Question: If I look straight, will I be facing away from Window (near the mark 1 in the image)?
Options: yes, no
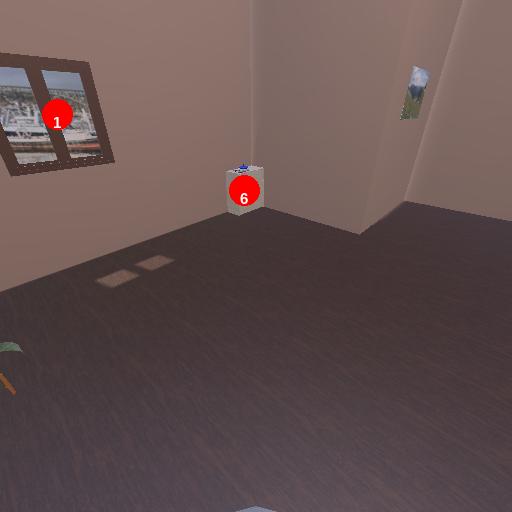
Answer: yes